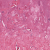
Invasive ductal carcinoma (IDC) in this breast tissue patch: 0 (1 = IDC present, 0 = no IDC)